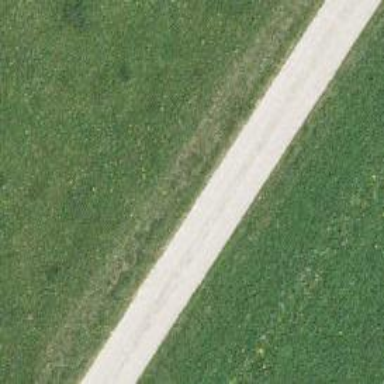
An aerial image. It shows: Unclassified road with asphalt surface.